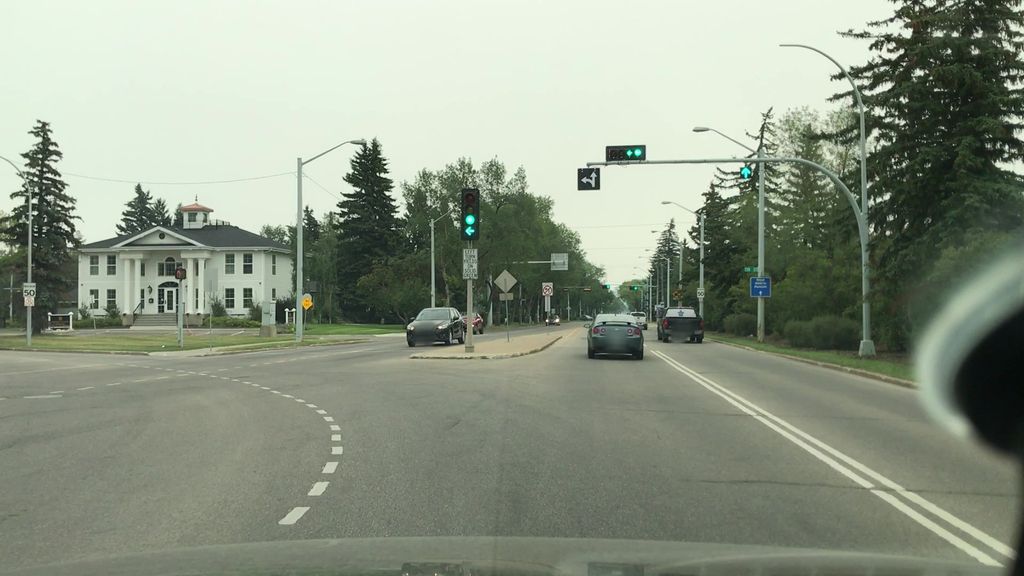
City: edmonton